Field crop: maize
Growth stage: 2
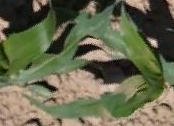
Species: maize